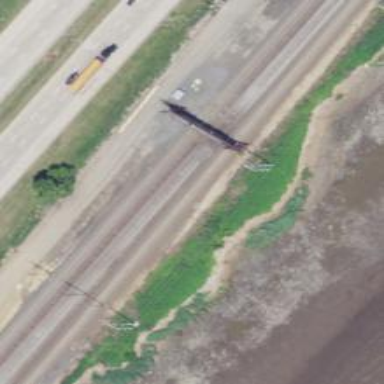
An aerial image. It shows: Railway with electrified contact lines.